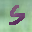
Label: 5